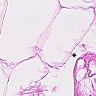
Metastatic tissue present: no